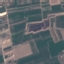
Land use / land cover: PermanentCrop